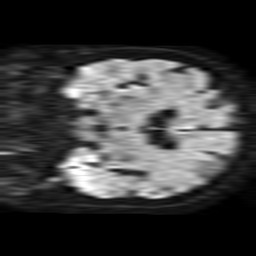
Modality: TRACE
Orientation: coronal
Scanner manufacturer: philips
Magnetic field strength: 1.5 T
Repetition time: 3.403 s
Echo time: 0.06922 s